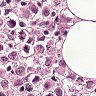
Metastatic tissue present: yes